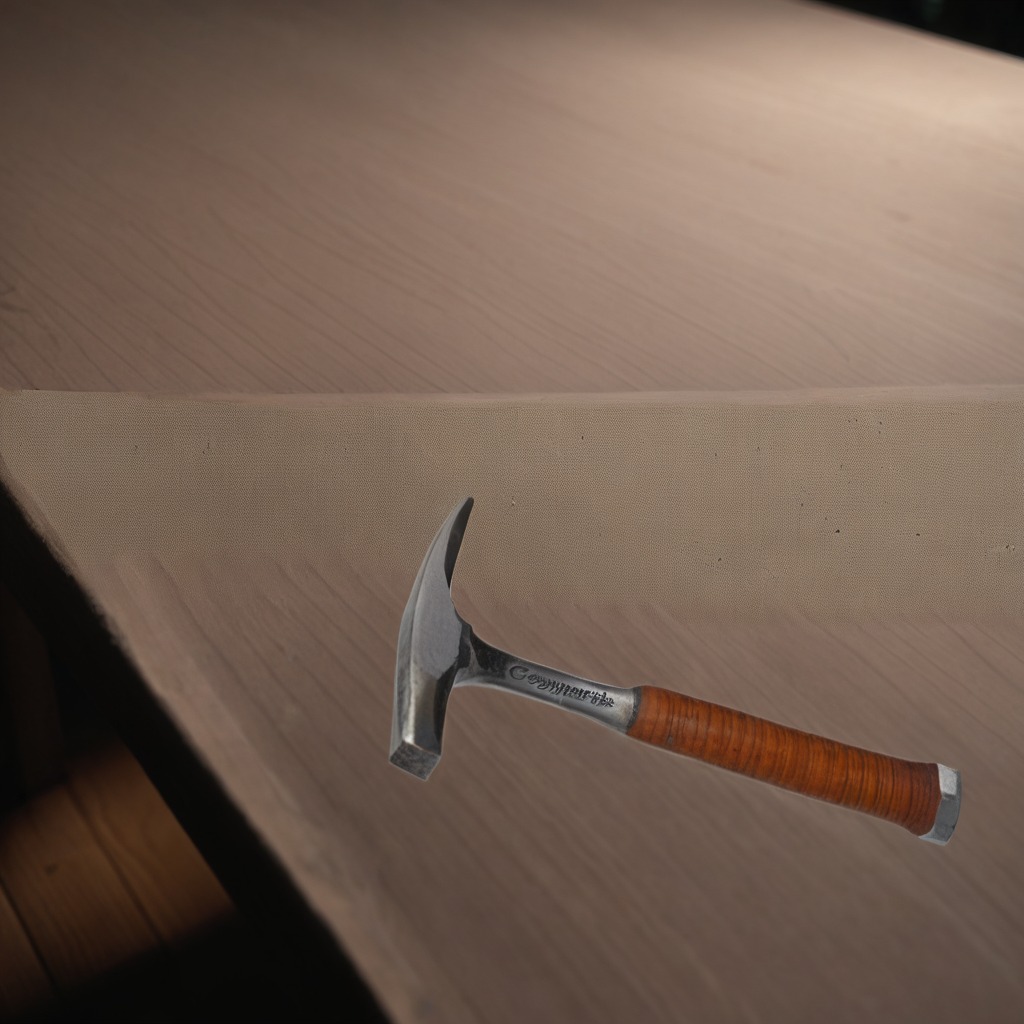
A hammer is lying on the wooden table.